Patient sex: M
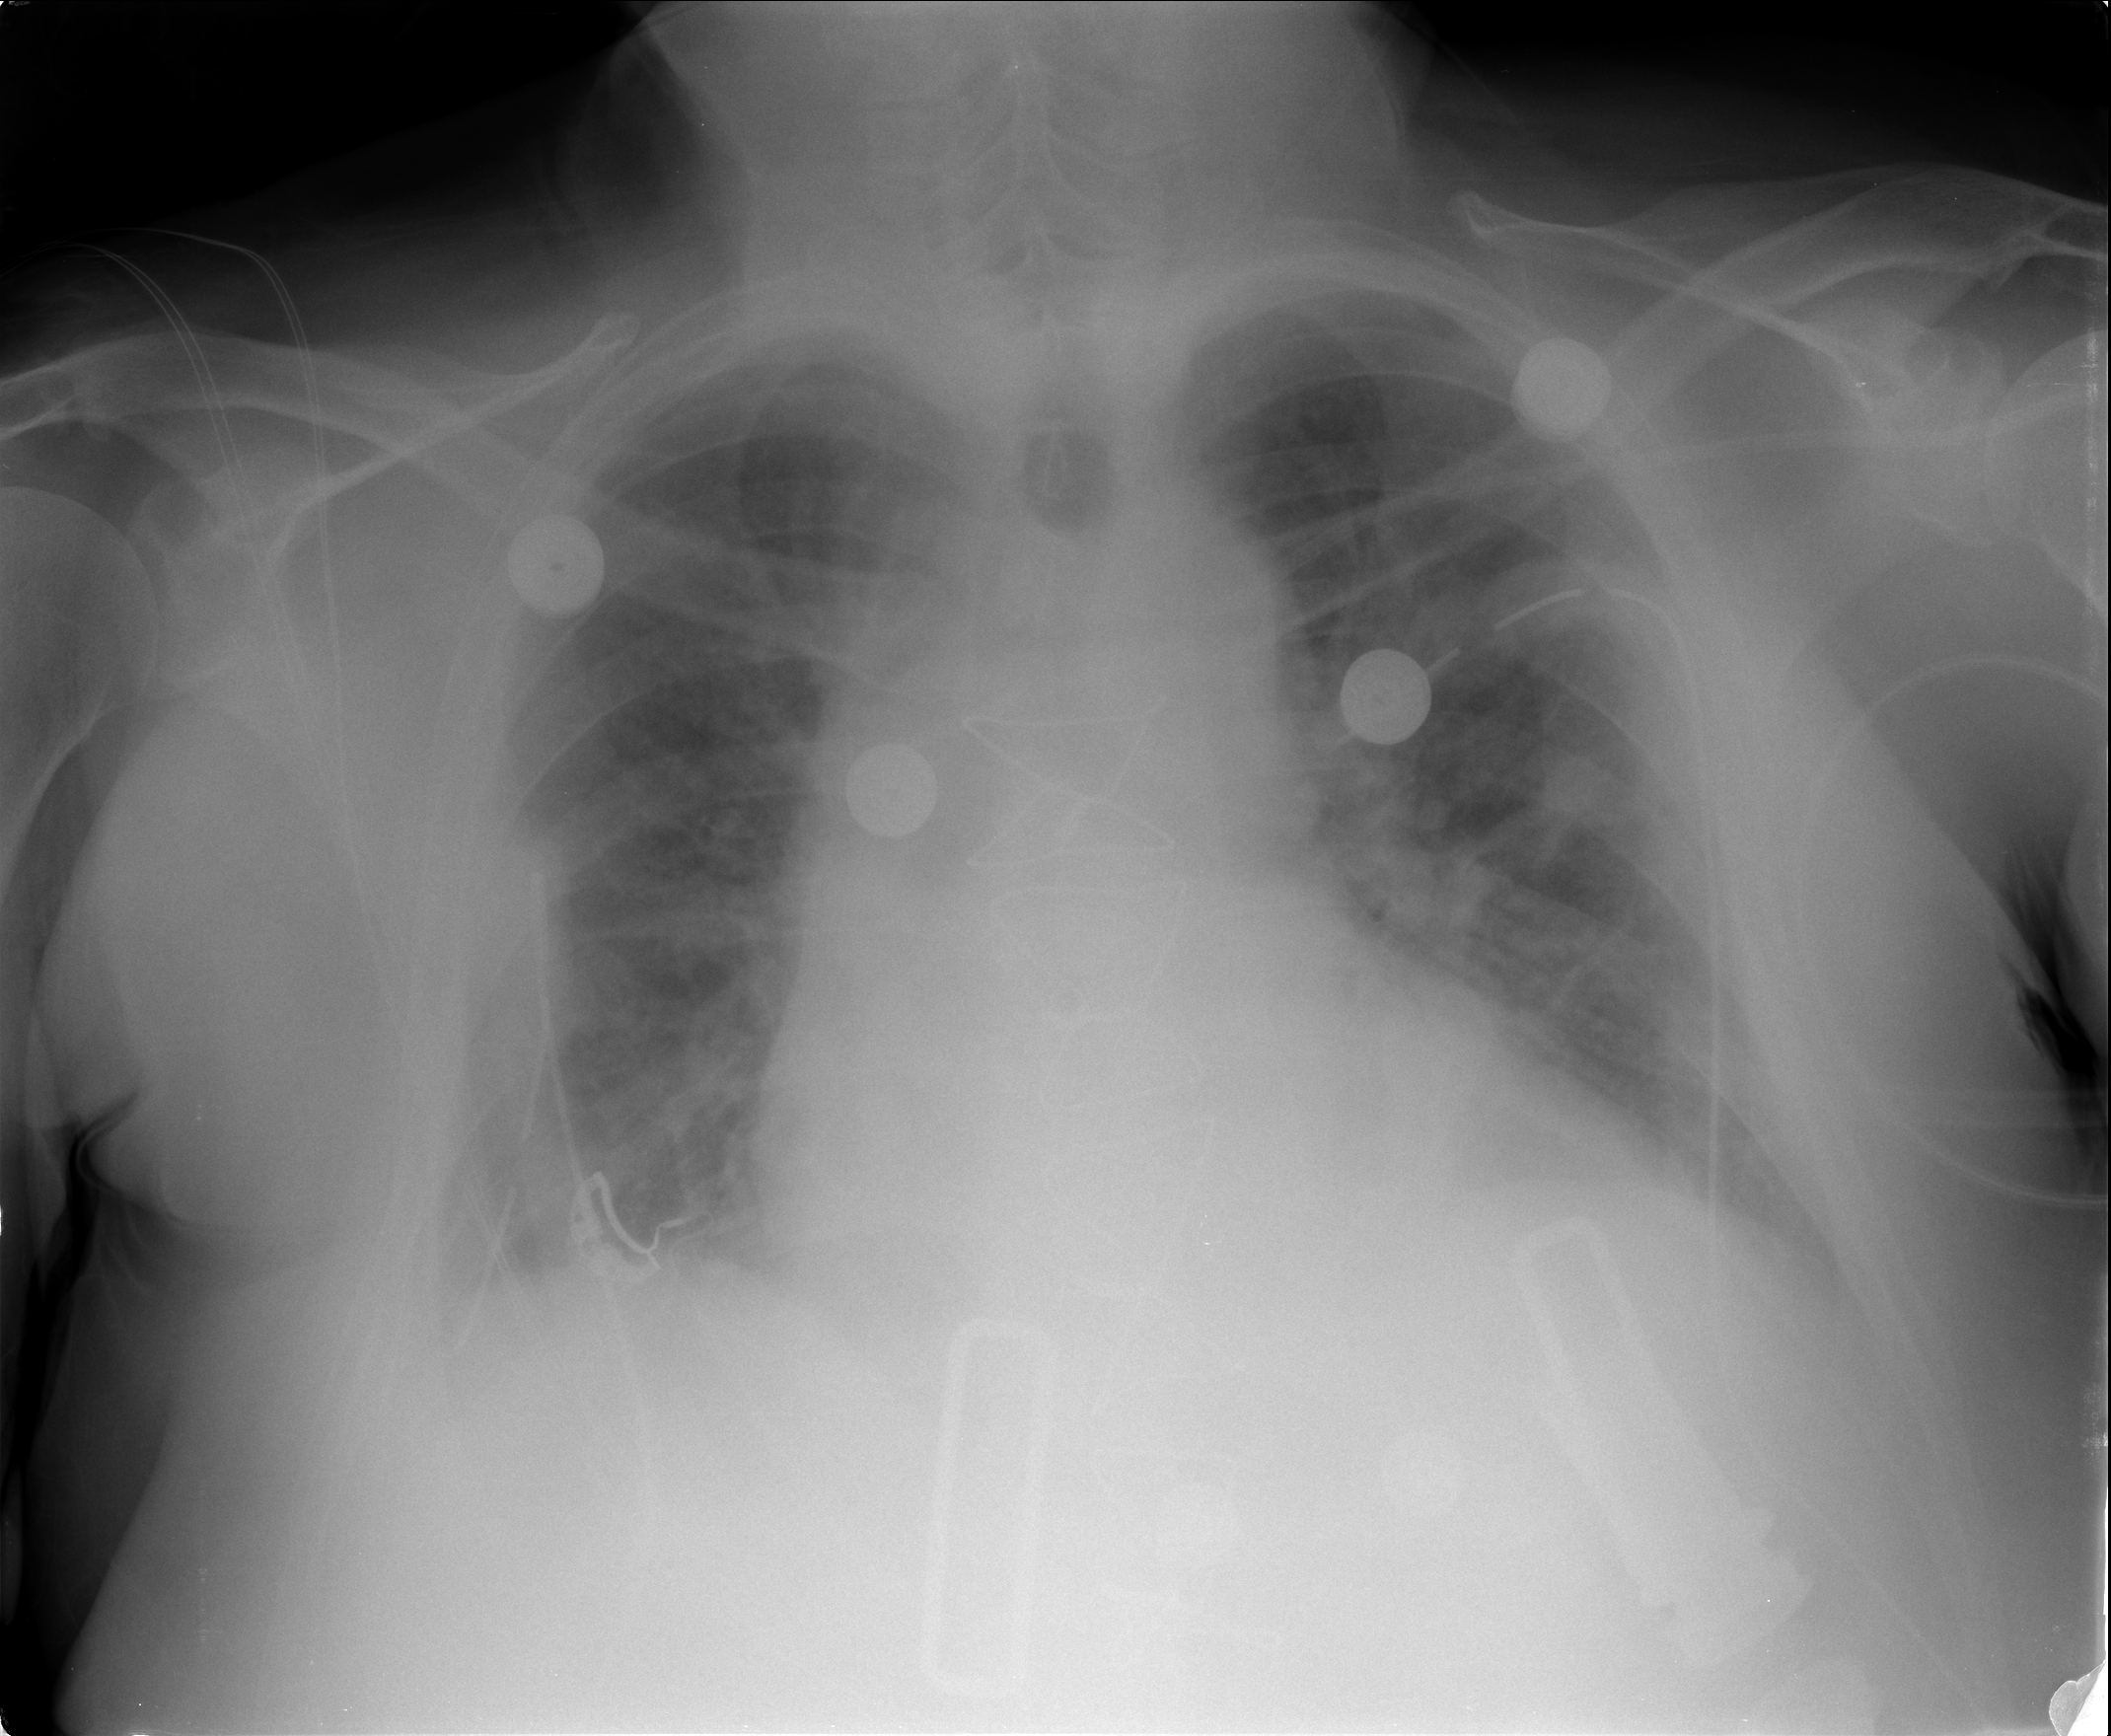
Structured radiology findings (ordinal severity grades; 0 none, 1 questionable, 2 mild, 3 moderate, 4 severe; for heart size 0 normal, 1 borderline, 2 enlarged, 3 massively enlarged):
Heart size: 2
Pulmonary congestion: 3
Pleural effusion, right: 2
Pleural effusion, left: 1
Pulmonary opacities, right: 0
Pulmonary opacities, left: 0
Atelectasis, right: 2
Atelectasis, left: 2